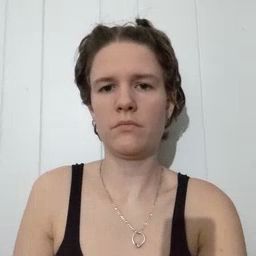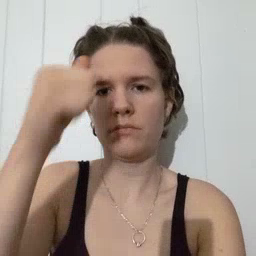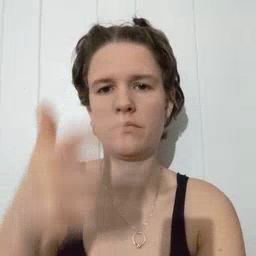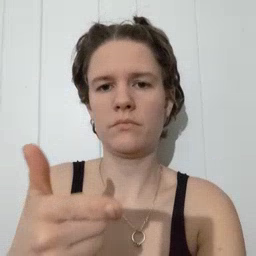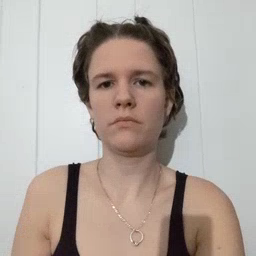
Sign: brother